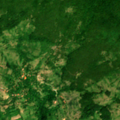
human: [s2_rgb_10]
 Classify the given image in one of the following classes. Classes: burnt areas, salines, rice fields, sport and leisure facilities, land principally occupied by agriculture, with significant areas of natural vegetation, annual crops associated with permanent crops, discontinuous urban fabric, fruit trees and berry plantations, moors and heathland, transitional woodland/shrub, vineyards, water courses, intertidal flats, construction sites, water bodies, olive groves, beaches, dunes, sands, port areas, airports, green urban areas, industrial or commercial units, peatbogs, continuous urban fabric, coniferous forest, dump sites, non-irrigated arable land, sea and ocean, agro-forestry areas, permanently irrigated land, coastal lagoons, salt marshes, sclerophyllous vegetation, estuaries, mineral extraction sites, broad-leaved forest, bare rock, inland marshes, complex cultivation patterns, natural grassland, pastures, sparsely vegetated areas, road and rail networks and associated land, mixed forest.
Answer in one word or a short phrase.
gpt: complex cultivation patterns, land principally occupied by agriculture, with significant areas of natural vegetation, broad-leaved forest, natural grassland, transitional woodland/shrub